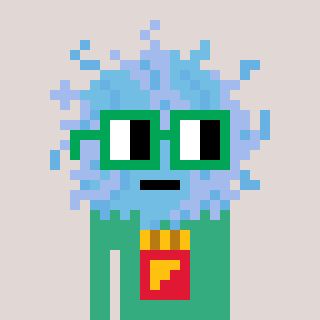
a pixel art character with square green glasses, a lint-shaped head and a teal-colored body on a warm background